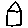
Label: house